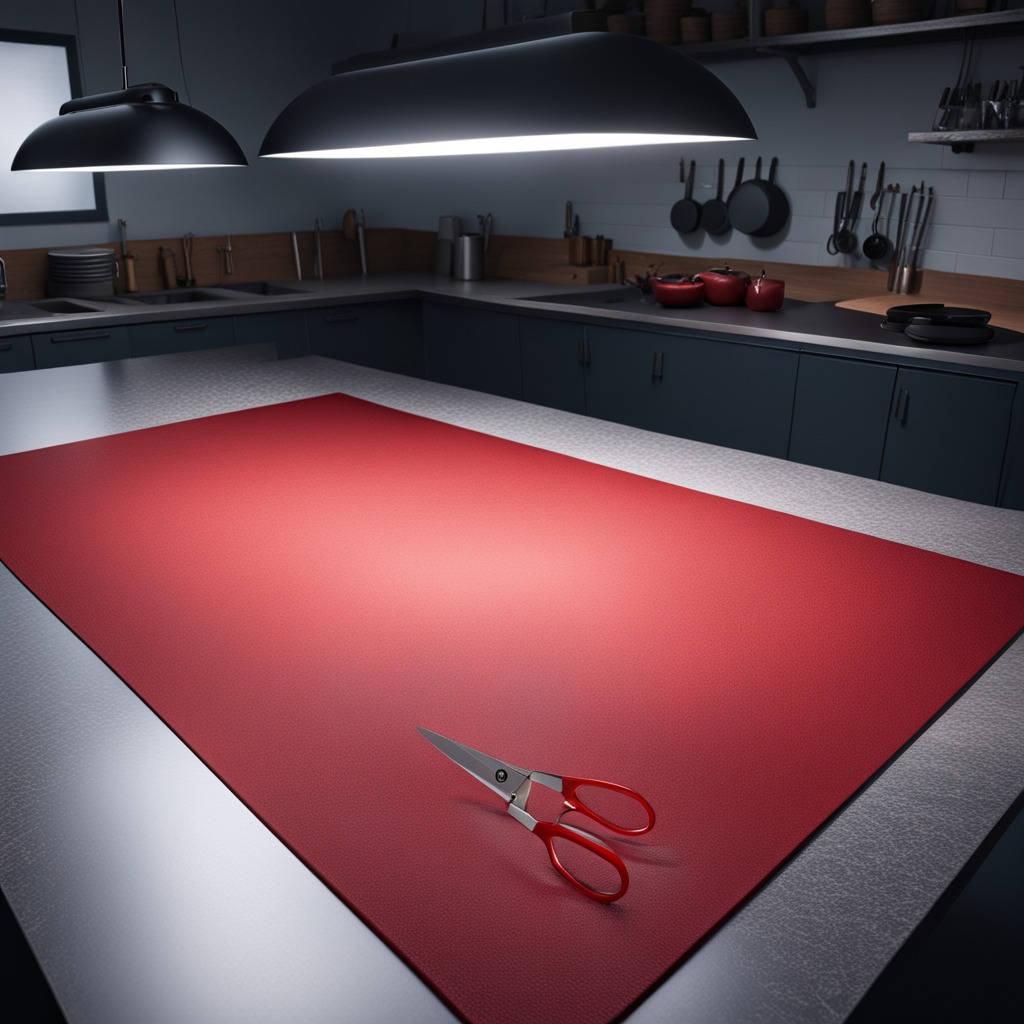
A scissor is lying on the clean granite tabletop covered with a red rubber mat inside a workshop under bright overhead lighting crisp shadows high clarity worn but beneath the mat